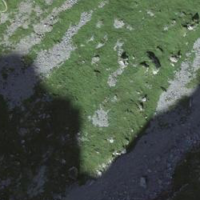
EUNIS habitat code: 26
Species observed at this site:
Traunsteinera globosa